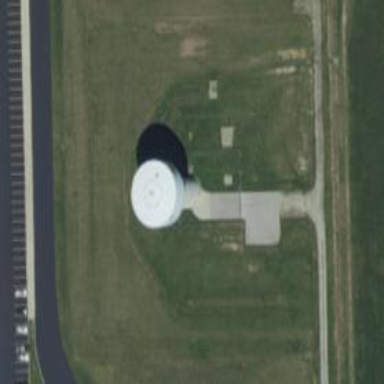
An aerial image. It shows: Water tower that is man-made.